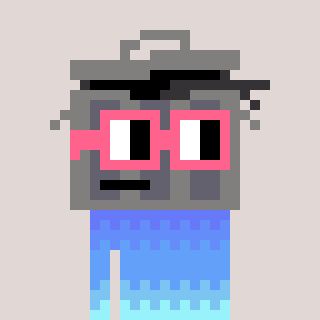
a pixel art character with square pink glasses, a trashcan-shaped head and a hotbrown-colored body on a warm background